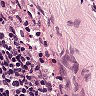
Metastatic tissue present: no